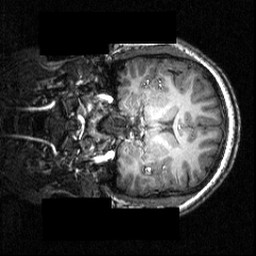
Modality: T1w
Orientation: coronal
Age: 20
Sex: female
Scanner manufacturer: siemens
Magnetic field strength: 3.951 T
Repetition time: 1.5 s
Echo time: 0.00335 s